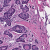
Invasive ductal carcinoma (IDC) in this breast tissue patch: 1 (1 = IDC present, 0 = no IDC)